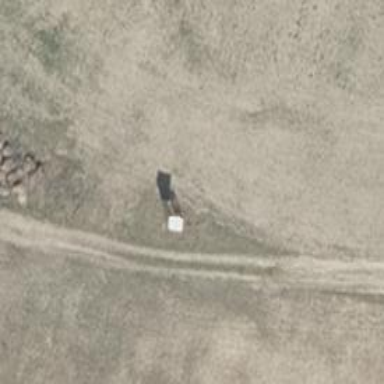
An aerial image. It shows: Hunting stand.